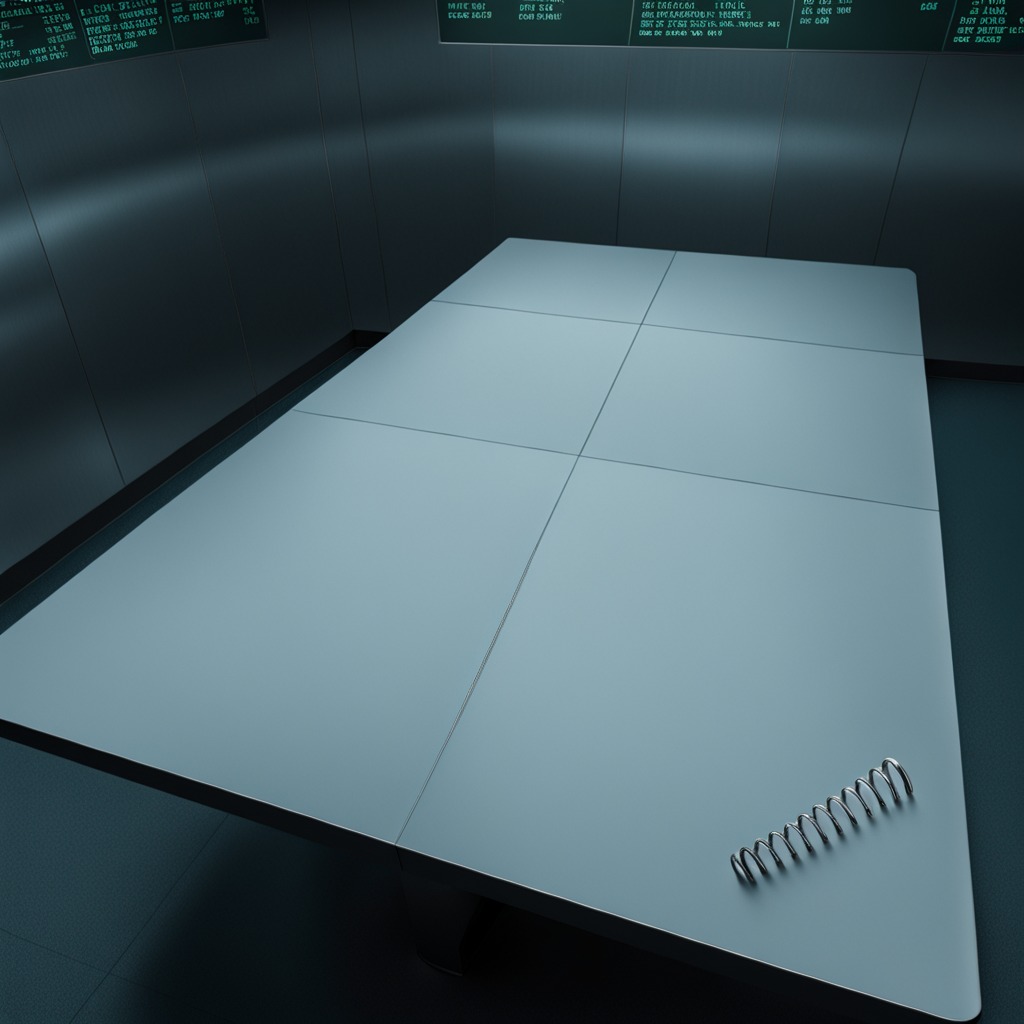
A coiled metal spring is lying on the table.